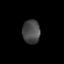
Tissue: prostate
Cell type: T cells
Senescence score: 0.3353
Nuclear area (px): 407
Mean DAPI intensity: 73